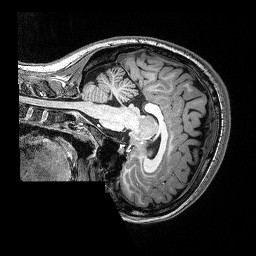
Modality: T1w
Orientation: sagittal